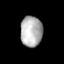
Tissue: prostate
Cell type: Myeloid cells
Senescence score: 0.7421
Nuclear area (px): 661
Mean DAPI intensity: 176.451